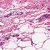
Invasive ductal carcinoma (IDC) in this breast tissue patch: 0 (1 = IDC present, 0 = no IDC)